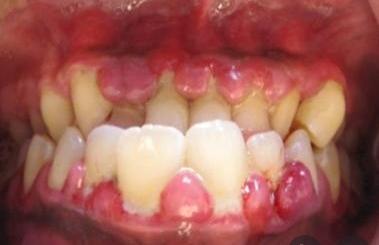
Condition: Gingivitis